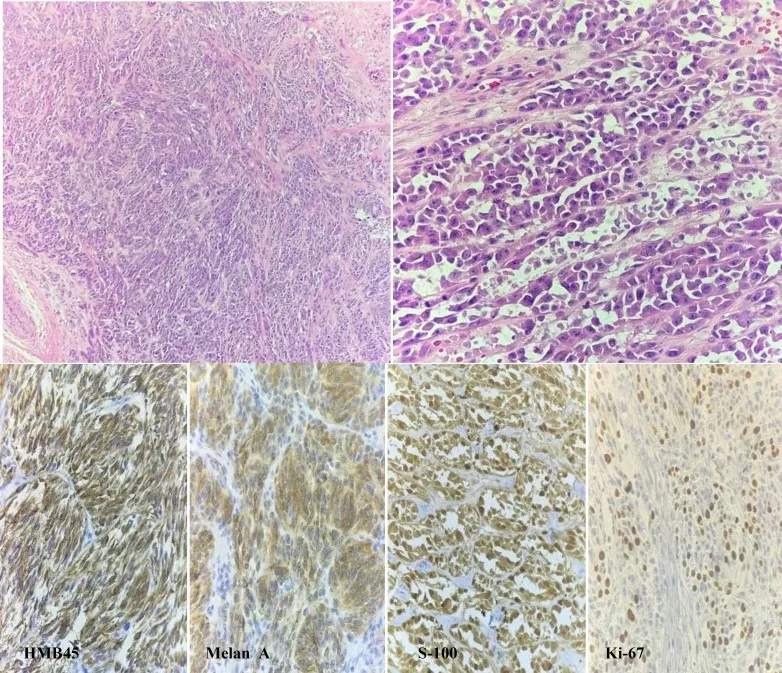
The microscopic study of the tumor consists of cellular nests which were separated by fibrous band from each other. The forms of cells vary from round-shaped to fusiform with vesicular nucleus, prominent nucleolus and granular eosinophilic cytoplasm, mitosis were seen. Lymphocytes cells are often seen on fibrosis bands. In immunohistochemical staining, antibodies that were in keeping with clear cell carcinoma were positive against the following markers: S-100, Ki-67, Melan A & HMB45.
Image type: pathology (immunostaining)